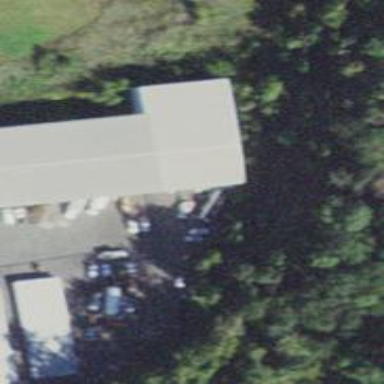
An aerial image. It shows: Commercial building.